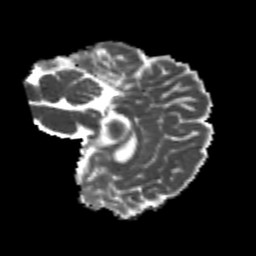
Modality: MD
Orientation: sagittal
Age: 22
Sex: female
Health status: healthy
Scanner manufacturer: philips
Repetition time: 7.389 s
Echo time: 0.08599 s